Chest X-ray. View position: PA
Patient age: 41
Patient sex: F
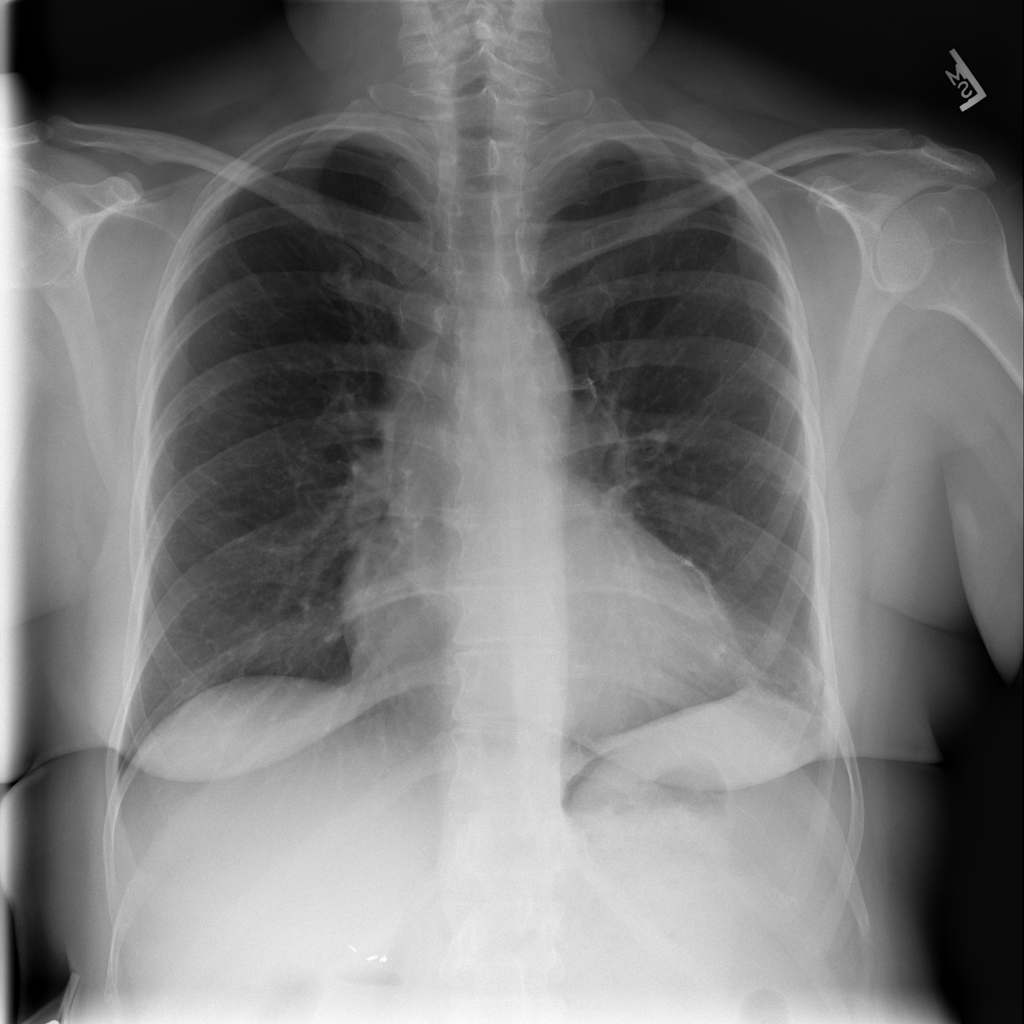
Finding: Pneumothorax